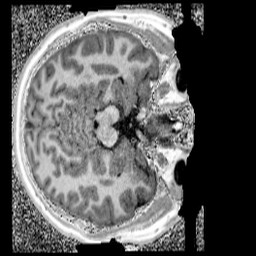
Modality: UNIT1_denoised
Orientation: axial
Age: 12
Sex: male
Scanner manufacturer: siemens
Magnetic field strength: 3 T
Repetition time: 4 s
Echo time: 0.00299 s